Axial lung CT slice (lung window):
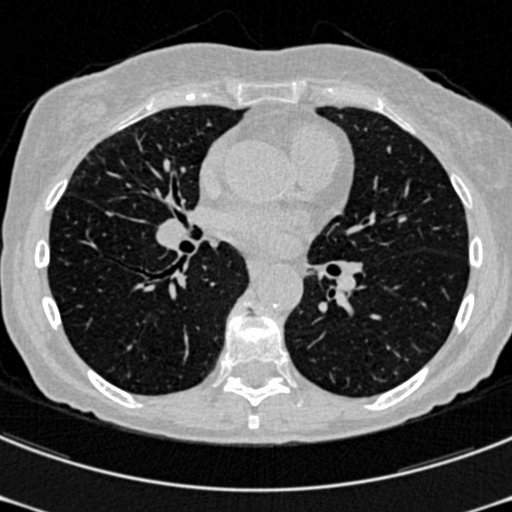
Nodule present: no